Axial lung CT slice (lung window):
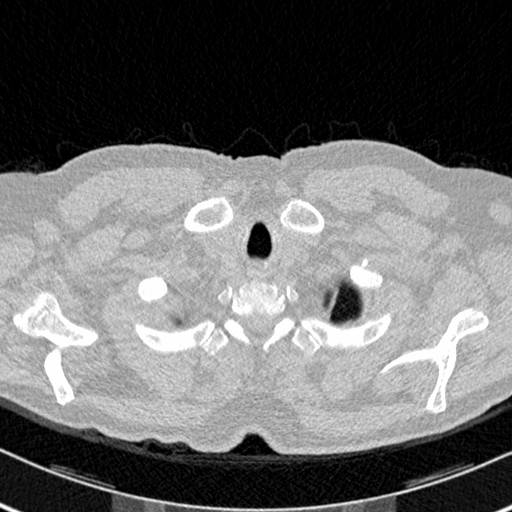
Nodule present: no